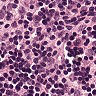
Metastatic tissue present: no